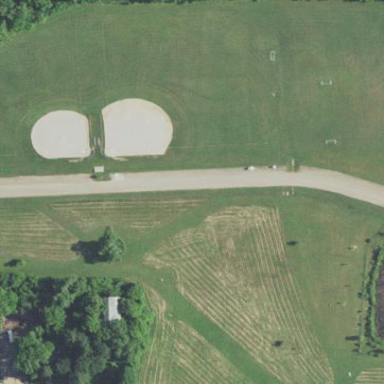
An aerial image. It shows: Disc golf course on leisure land.